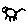
Label: cat